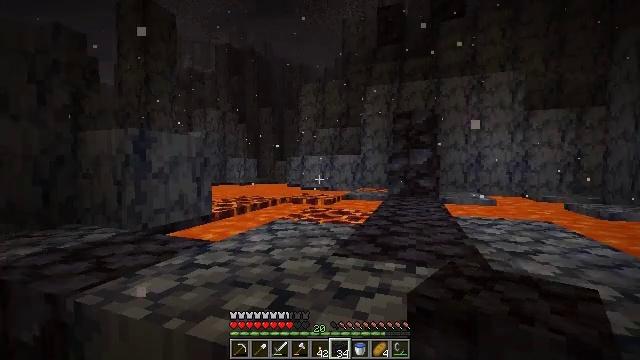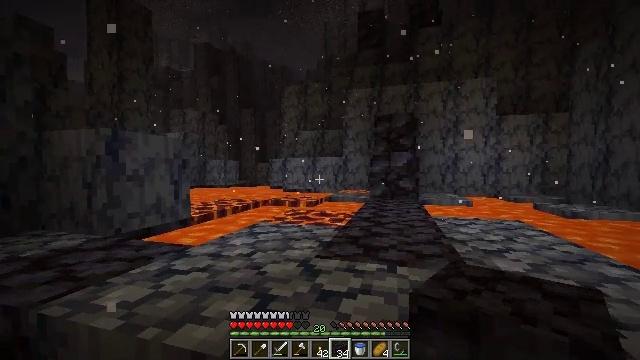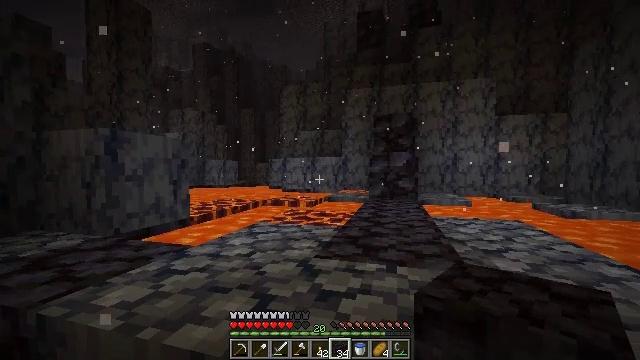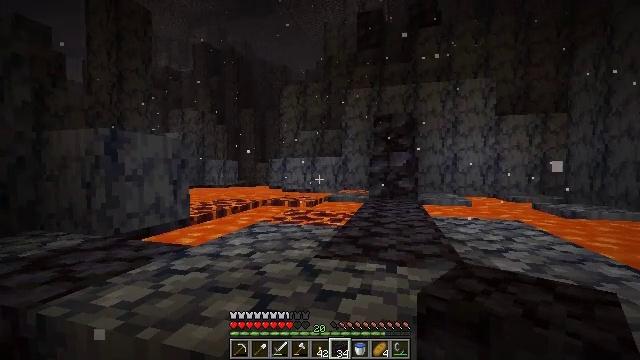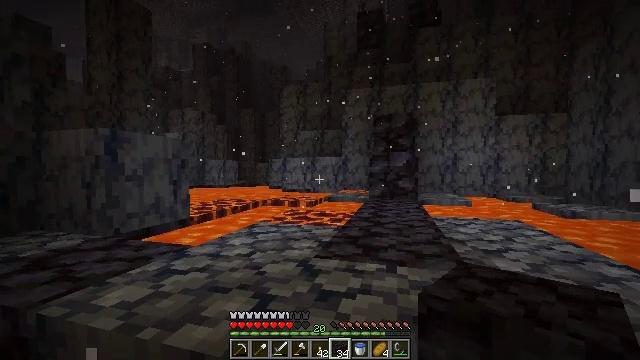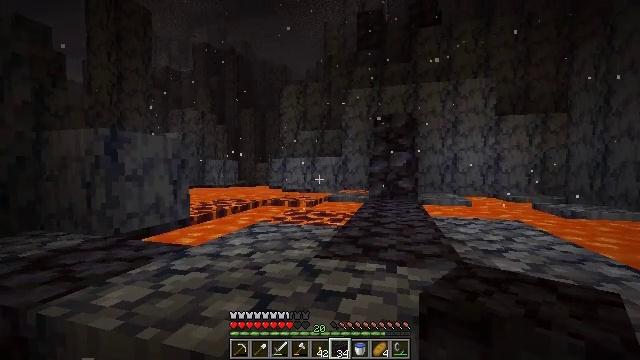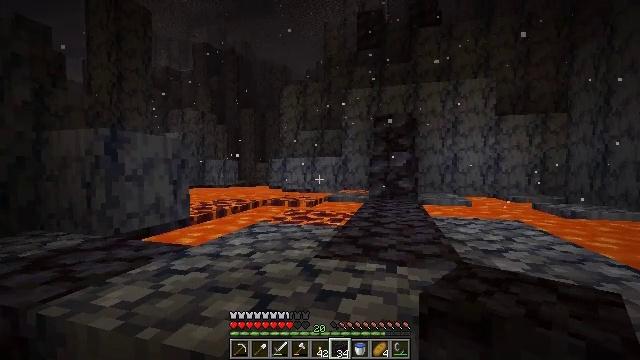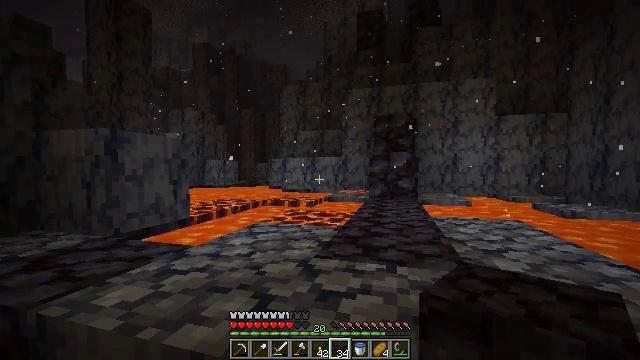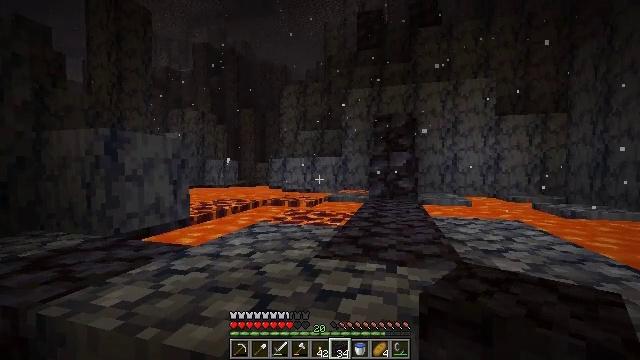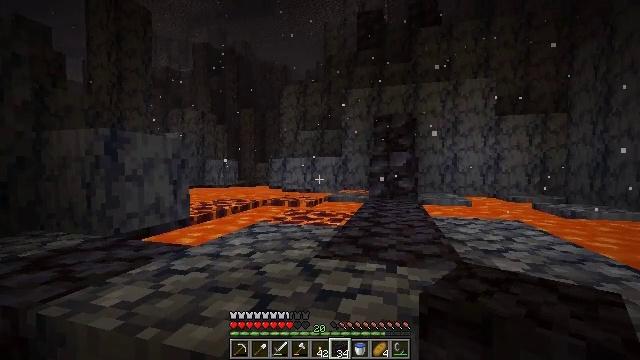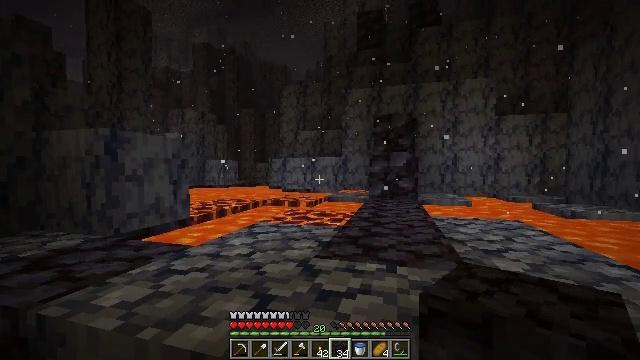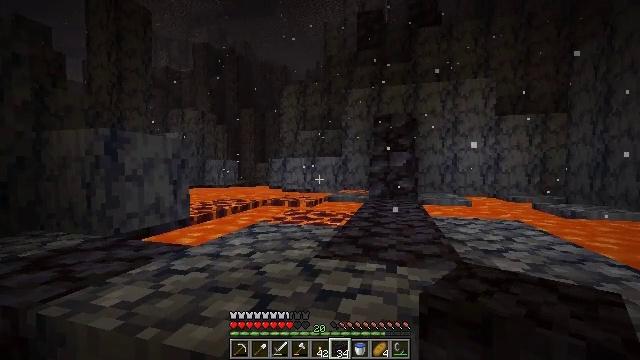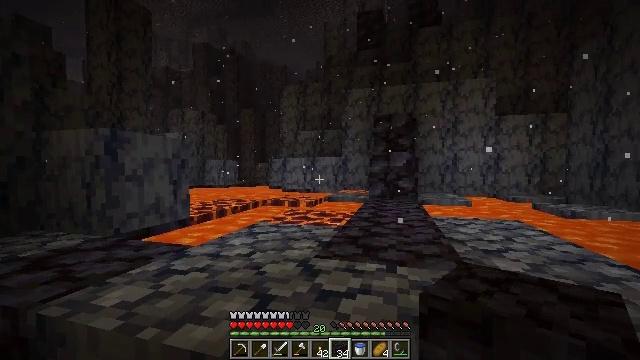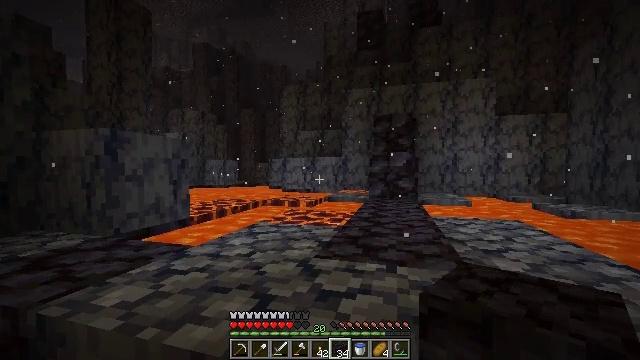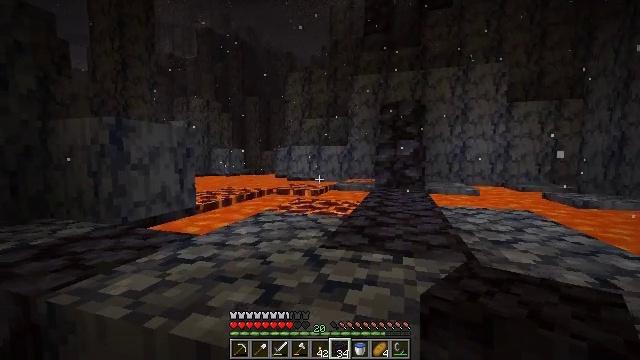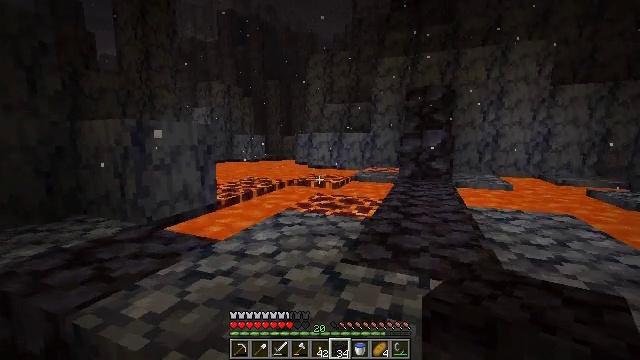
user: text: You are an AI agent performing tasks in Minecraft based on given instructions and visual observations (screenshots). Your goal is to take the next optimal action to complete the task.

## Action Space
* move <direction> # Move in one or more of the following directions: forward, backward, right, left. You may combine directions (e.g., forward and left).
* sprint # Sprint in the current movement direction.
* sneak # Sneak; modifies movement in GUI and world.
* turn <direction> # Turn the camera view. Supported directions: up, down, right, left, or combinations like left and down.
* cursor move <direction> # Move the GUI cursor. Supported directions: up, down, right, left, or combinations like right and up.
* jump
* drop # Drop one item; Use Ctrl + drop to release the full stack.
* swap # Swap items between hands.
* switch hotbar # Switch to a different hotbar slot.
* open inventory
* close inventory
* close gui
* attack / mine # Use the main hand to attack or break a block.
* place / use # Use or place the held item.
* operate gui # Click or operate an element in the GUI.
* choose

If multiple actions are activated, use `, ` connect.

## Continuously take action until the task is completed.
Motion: motion action
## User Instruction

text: Defeat a magma cube.
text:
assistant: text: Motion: turn right
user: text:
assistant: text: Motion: no_op
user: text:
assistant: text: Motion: no_op
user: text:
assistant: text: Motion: no_op
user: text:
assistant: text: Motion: no_op
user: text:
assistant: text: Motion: no_op
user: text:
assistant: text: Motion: no_op
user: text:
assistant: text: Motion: no_op
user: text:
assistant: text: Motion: no_op
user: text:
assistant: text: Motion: no_op
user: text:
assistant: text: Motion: no_op
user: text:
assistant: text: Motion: no_op
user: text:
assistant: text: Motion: no_op
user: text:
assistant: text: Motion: move forward, turn left and down
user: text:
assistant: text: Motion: move forward, turn left and down, jump
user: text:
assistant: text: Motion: move forward and move right, turn left and down, jump
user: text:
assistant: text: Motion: move forward and move right, turn left and down, jump
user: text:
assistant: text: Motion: move forward and move right, turn left and down, jump
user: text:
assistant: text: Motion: move forward and move right, turn left and down, jump
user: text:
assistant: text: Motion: move forward and move right, turn left, jump
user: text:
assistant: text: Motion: move forward and move right, turn left
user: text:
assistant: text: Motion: move right
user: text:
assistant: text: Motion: no_op
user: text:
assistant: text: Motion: no_op
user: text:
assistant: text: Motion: no_op
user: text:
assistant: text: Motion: no_op
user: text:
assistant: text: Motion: no_op
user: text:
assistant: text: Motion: no_op
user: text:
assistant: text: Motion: no_op
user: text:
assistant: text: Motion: no_op